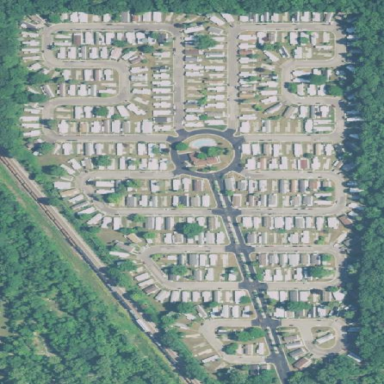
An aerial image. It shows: Residential area designated as trailer park.